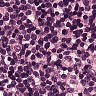
Metastatic tissue present: no